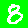
Digit: 8